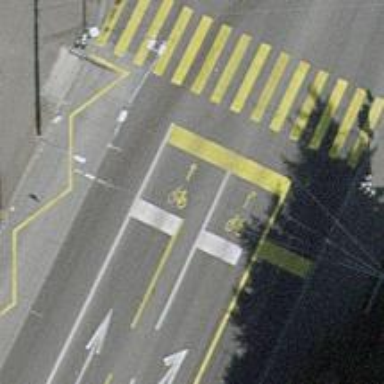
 and shared busway on the left for cyclists."